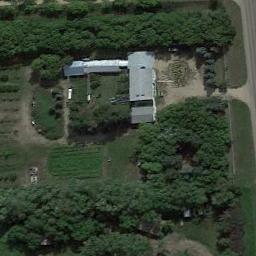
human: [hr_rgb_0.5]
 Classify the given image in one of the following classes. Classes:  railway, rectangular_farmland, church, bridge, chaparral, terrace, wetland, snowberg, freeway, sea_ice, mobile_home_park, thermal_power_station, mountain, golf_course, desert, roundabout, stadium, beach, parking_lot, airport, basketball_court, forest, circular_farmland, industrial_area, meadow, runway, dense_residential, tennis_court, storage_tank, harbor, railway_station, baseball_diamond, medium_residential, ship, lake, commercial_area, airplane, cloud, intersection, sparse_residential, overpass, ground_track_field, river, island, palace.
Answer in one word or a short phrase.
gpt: sparse_residential